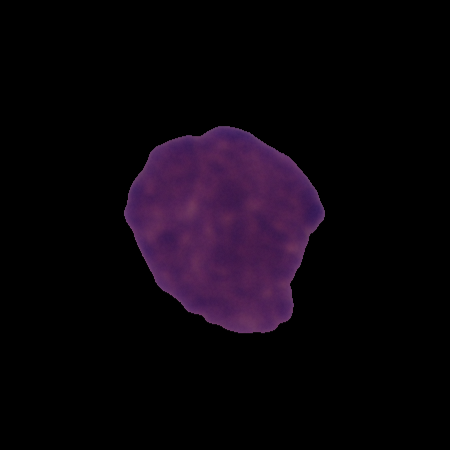
Label: healthy